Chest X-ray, PA view. Patient: 41 years old, sex F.
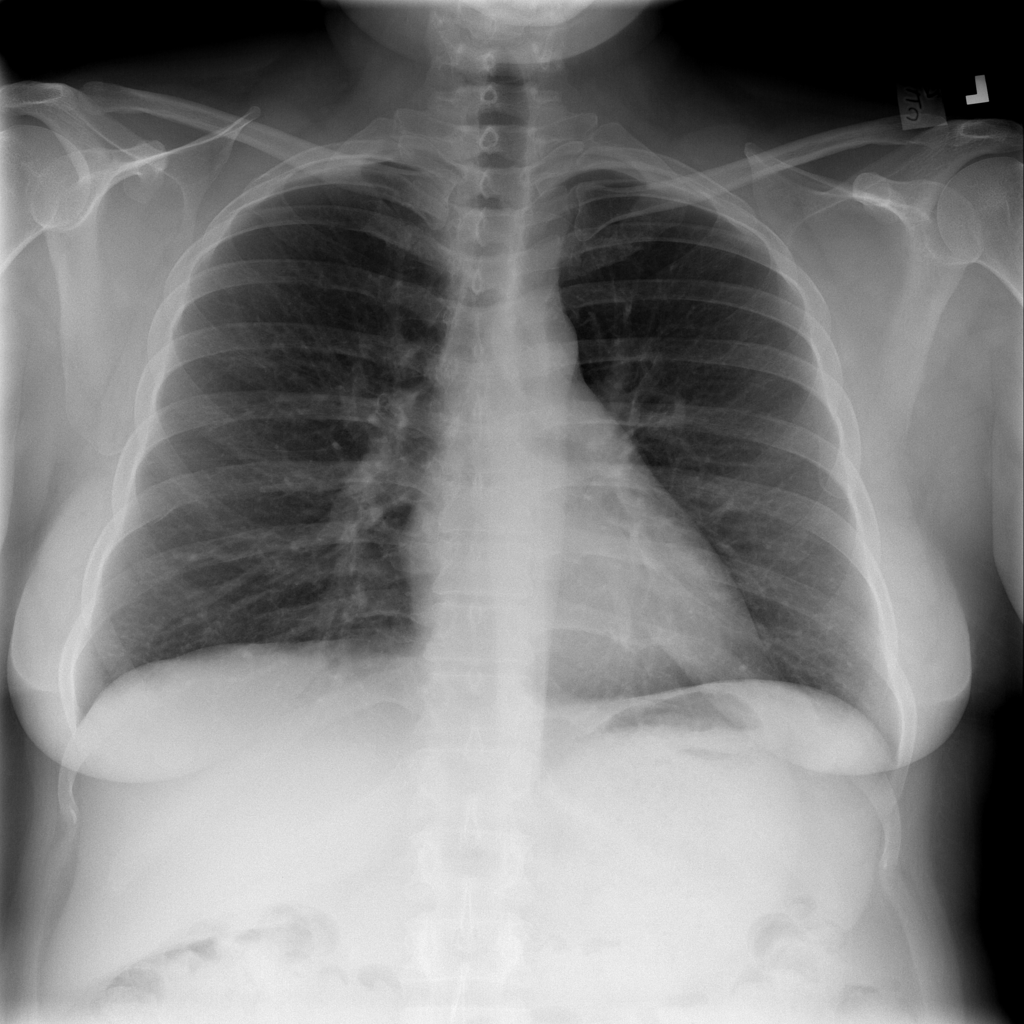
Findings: No Finding